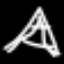
Label: The Eiffel Tower